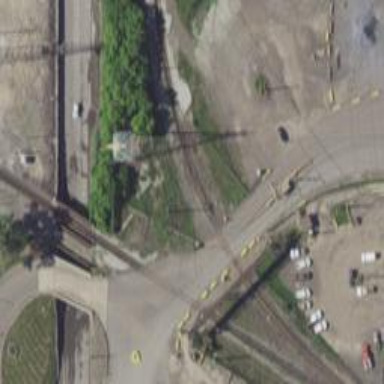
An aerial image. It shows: Rail spur service.